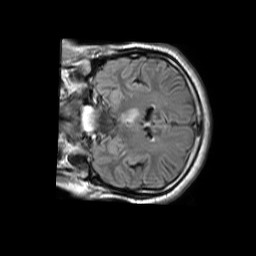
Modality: FLAIR
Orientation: coronal
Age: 64
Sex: male
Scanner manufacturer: philips
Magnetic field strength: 1.5 T
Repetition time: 11 s
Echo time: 0.14 s